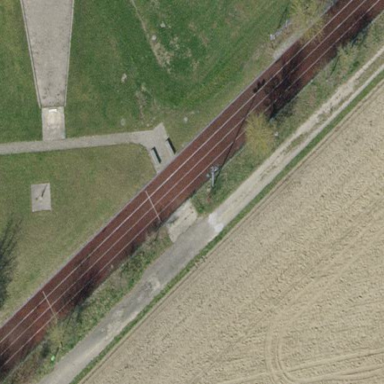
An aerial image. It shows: Athletics track located in leisure land area.